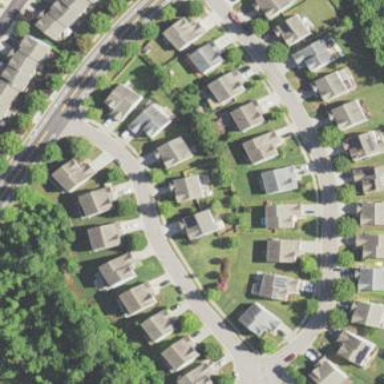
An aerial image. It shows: Residential neighbourhood.